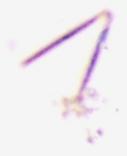
Label: Thalassionema